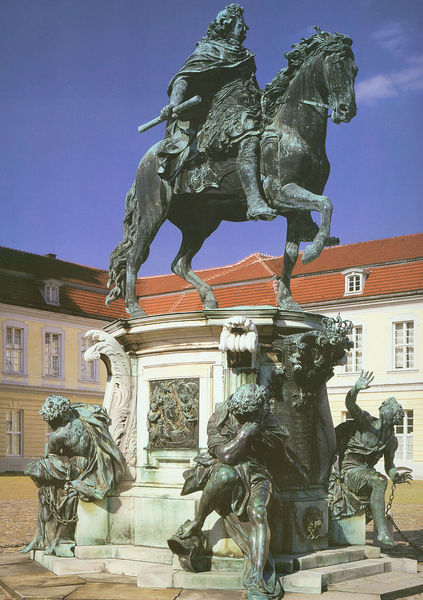
Titel: Reiterstandbild des Großen Kurfürsten Friedrich Wilhelm I. von Brandenburg im Ehrenhof des Schlosses
Künstler: Andreas Schlüter
Standort: Berlin, Schloss Charlottenburg (EU - D)
Schlagwörter: blau, himmel, mann, umhang, menschen, frankreich, marmor, männer, paris, dach, haus, schloss, sockel, stein, häuser, mantel, pferd, reiter, rund, skulptur, statue, zügel, relief, stab, hof, platz, figuren, treppe, kaiser, könig, verzierung, metall, stufen, bronze, foto, denkmal, herrscher, lorbeerkranz, rolle, plastiken, statuen, voluten, papierrolle, schriftrolle, guss, standbild, august, reiterstandbild, trab